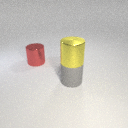
large red metal cylinder to the left of large gray rubber cylinder